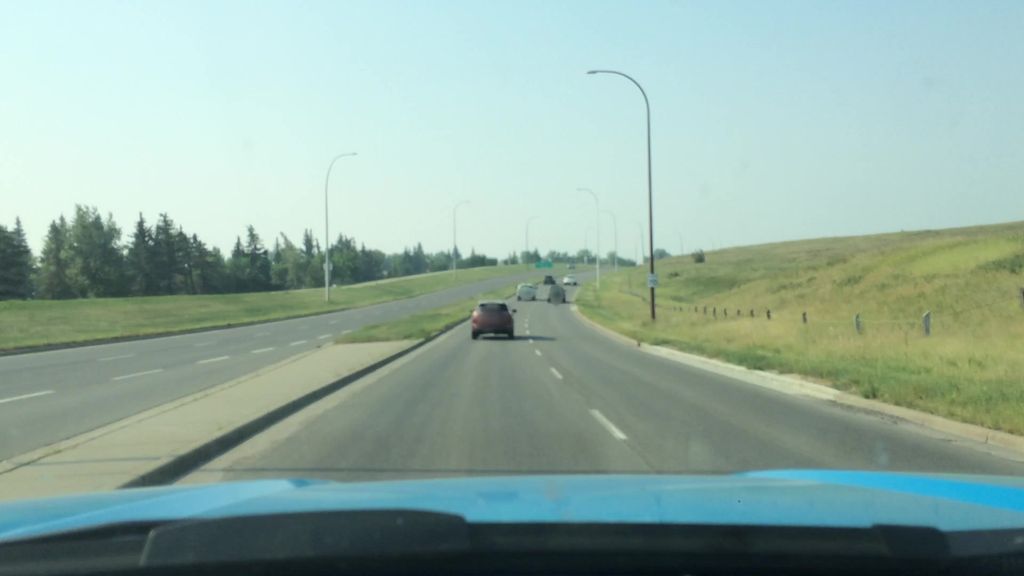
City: calgary